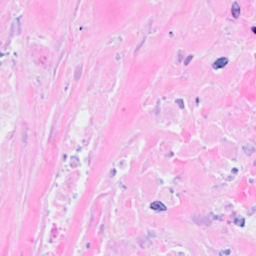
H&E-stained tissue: Breast